Question: Good day everyone, I am working on a lottery smart contract. I am currently done with the remix VM tests and proceeded with the unit tests with JavaScript. The test.js file is shown below.
'''
const assert = require('assert');
const ganache = require('ganache-cli');
const Web3 = require('web3');
const web3 = new Web3(ganache.provider());
const { abi, bytecode } = require('../compile')
let lottery;
let accounts;
beforeEach(async() => {
accounts = await web3.eth.getAccounts();
lottery = await new web3.eth.Contract(JSON.parse(abi))
.deploy({ data: evm.bytecode.object })
.send({ from: accounts[0], gas: <PHONE>});
});
describe('Lottery Contract', () => {
it('deploys a contract', () => {
assert.ok(lottery.options.address);
});
});
'''
The test file for now only checks if the contract deploys, pretty simple. However, I have not been able to proceed from here due to a particular error. Details on that will be shown below. I have checked for syntax and spelling errors but everything seems fine to me. Details on the compile.js and the error are provided below
The compile.js file:
'''
const path = require("path");
const fs = require("fs");
const solc = require("solc");
const lotteryPath = path.resolve(__dirname, "contracts", "Lottery.sol");
const source = fs.readFileSync(lotteryPath, "utf8");
const input = {
language: 'Solidity',
sources: {
'Lottery.sol': {
content: source
}
},
settings: {
outputSelection: {
'*': {
'*': ['*'],
}
}
}
};
// console.log(JSON.parse(solc.compile(JSON.stringify(input))).contracts);
module.exports = JSON.parse(solc.compile(JSON.stringify(input))).contracts[
'Lottery.sol'
].Lottery;
'''
The Error message:

I made use of imports in the lottery.sol file.
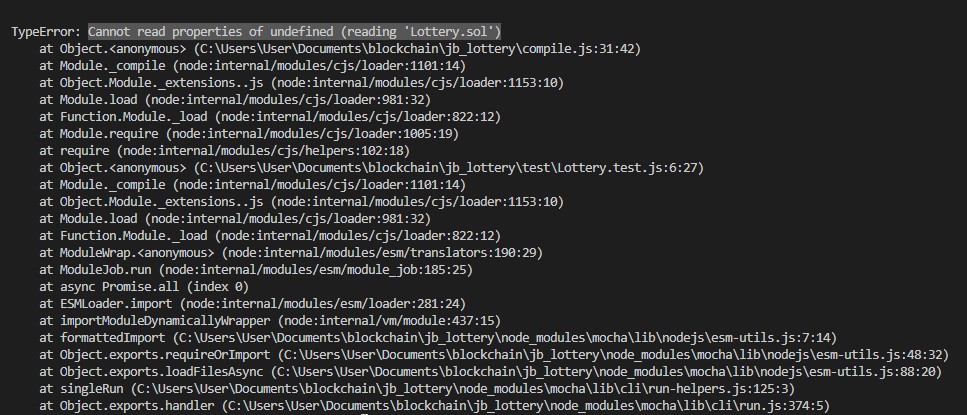
Answer: I am currently debugging the same error as well for a NFT I am publishing... I imported the local directory into my Remix workspace and it compiled just fine... this leads me to believe the issue is a mismatch between compiler versions... not sure. VS Code was irritating me, so I just published through Remix and called it a day.